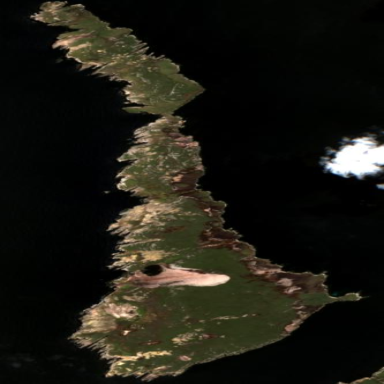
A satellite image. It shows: Island with natural coastline.